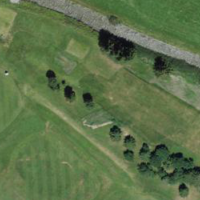
EUNIS habitat code: 53
Species observed at this site:
Corvus corone
Cyanistes caeruleus
Fringilla montifringilla
Parus major
Chloris chloris
Turdus pilaris
Cinclus cinclus
Passer domesticus
Turdus viscivorus
Fringilla coelebs
Turdus merula